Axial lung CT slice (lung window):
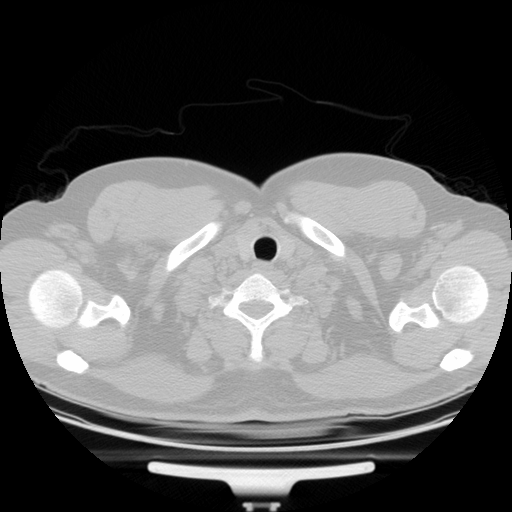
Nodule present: no